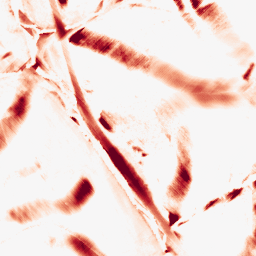
Category: morphological
Decomposition family: morphological_diamond
Decomposition parameters: operation: opening
radius: 20
Upsampling method: bicubic
Upsampling parameters: scale: 2
Upsampling scale: 2